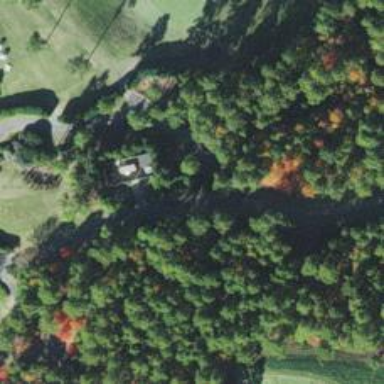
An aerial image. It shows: Pathway for golfing.